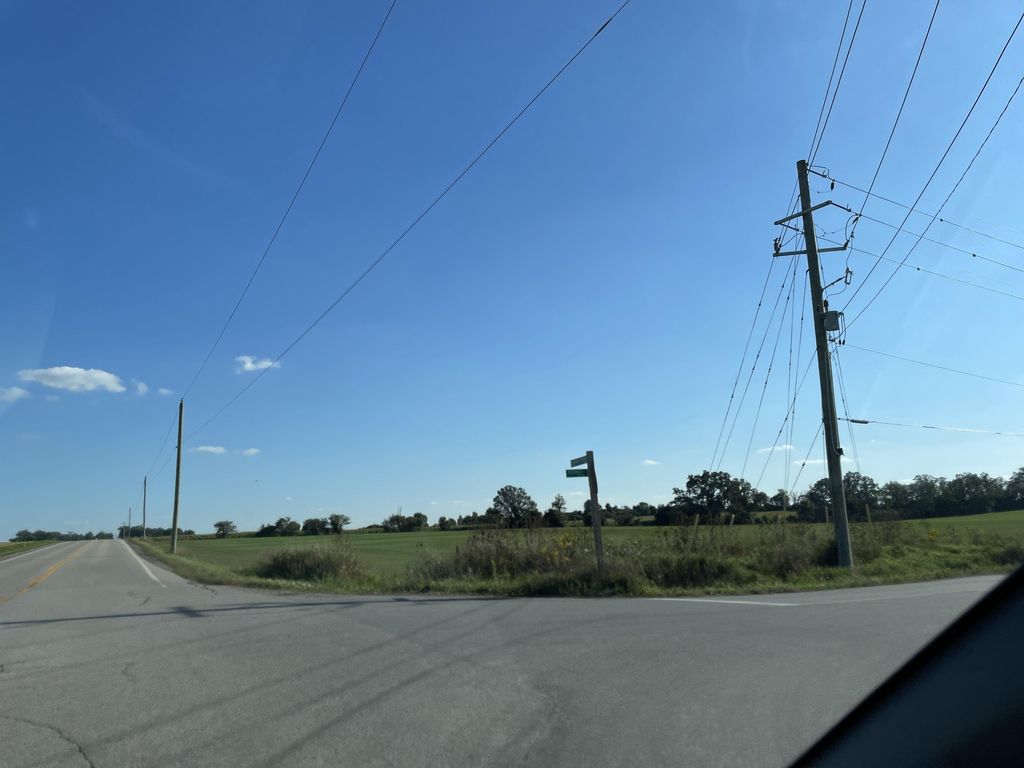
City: kitchener-waterloo